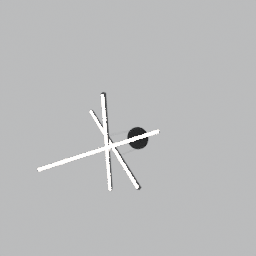
Label: lighting